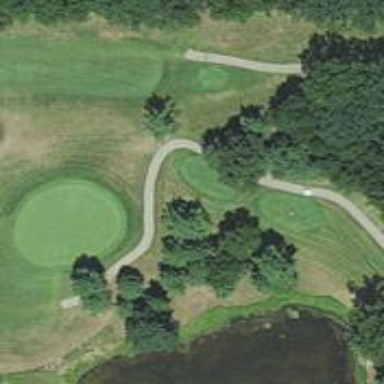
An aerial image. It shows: Path for both roads and golfers.